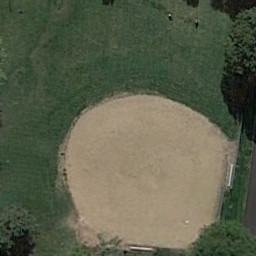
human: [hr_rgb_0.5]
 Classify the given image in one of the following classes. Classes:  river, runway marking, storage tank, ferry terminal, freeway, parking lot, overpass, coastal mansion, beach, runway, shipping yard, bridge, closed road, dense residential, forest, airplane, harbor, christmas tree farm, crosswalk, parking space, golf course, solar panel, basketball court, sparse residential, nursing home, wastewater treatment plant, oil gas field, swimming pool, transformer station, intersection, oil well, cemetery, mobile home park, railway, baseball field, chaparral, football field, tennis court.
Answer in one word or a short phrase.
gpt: baseball field